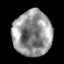
Tissue: prostate
Cell type: T cells
Senescence score: 0.3489
Nuclear area (px): 1734
Mean DAPI intensity: 146.321